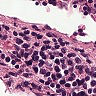
Metastatic tissue present: yes